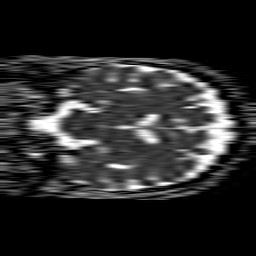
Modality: ADC
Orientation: coronal
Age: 78
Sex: female
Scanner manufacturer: philips
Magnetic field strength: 1.5 T
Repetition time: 4.6 s
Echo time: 0.08941 s